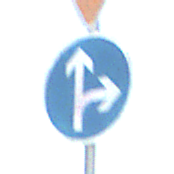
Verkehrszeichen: VorgeschriebeneFahrtrichtungGeradeausOderRechts
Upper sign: VorfahrtGewaehren
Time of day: SunriseSunset
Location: Outdoor (RoadRail)
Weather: PartlyCloudy
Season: NotSpecified
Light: Natural